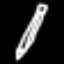
Label: pencil